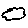
Label: cloud